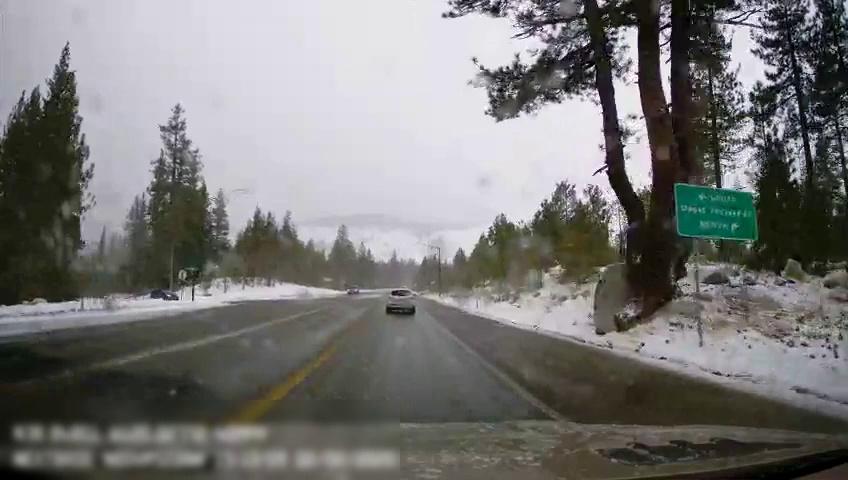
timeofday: Day
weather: Snowy
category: Drivable Space
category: Vehicles | SUV
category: Vehicles | SUV
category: Vehicles | SUV
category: Lanes | Alternate Lane
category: Lanes | Opposite Lane
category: Lanes | Opposite Lane
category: Lanes | Alternate Lane
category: Traffic | Signs